Current action and preconditions to check: trajectory_clear

Your task: For each precondition in the list above, predict whether it will hold at this action.

Consider the current scene as observed from the mobile robot's camera, and analyze the predicted future states of all dynamic agents (e.g., people, animals, vehicles, or any moving entities) within the NEXT SECOND.

IMPORTANT: Only answer "very likely" if you are absolutely certain—based on strong, clear evidence—that a dynamic agent will violate the precondition in the predicted future state. Do NOT answer "very likely" for unlikely, ambiguous, or low-probability risks.

Ask yourself for each precondition: Is there a high probability, with clear and convincing evidence, that the predicted future states of any dynamic agent will interfere with the predicted future state of the currently executing action within the NEXT SECOND, causing that precondition to fail?

Assess the risk level based on these predictions. Use "likely" or "very likely" if motions create a clear risk of interference.

Use "neutral" or "improbable" if agents are nearby but their predicted paths are clearly diverging or non-conflicting.

Failure Risk Categories: "very improbable", "improbable", "neutral", "likely", "very likely"

Answer Format: Output ONLY the probability_of_failure value from these categories: "very improbable", "improbable", "neutral", "likely", "very likely"

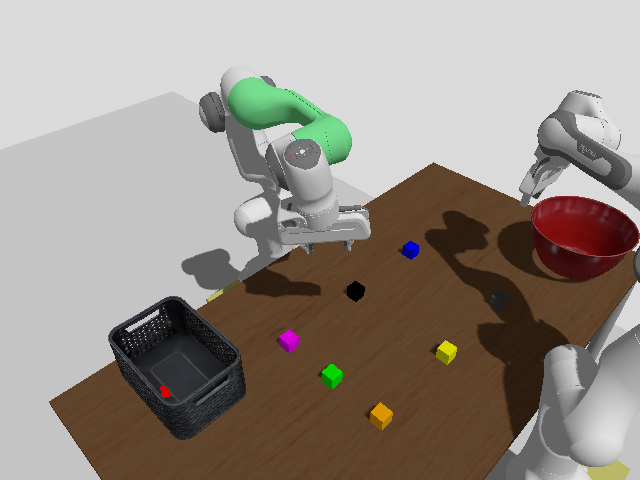

Answer: very improbable